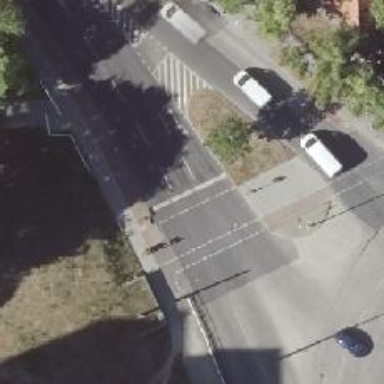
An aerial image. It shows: Road with traffic signals.